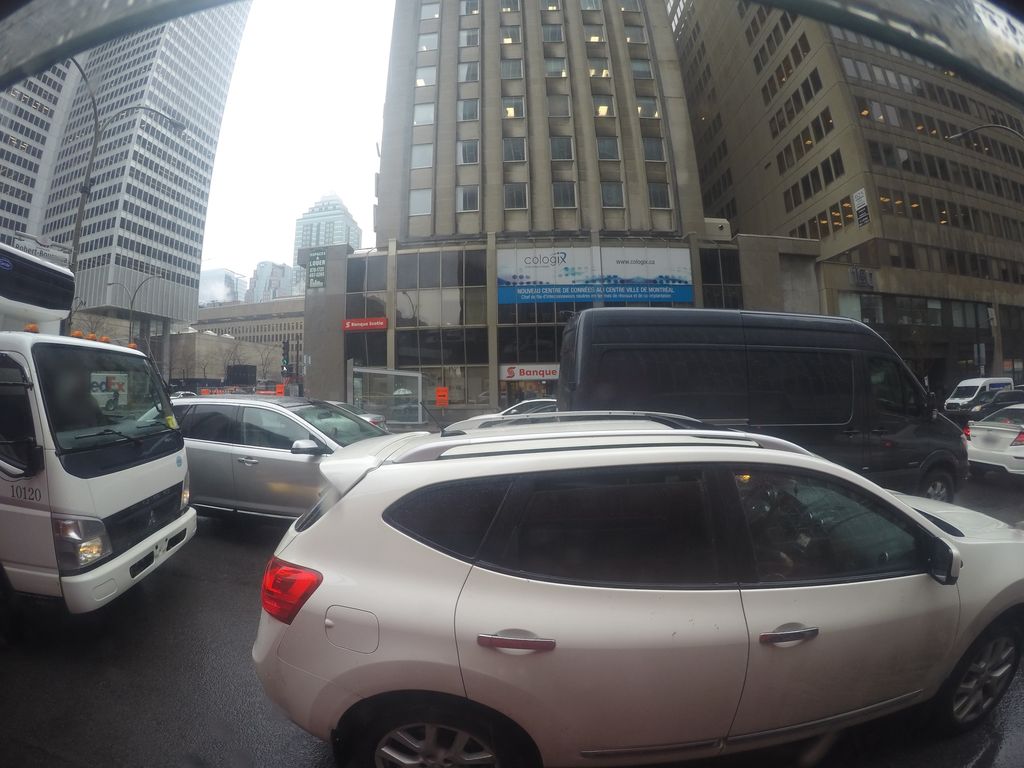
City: montreal